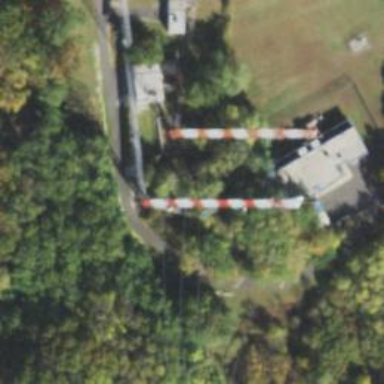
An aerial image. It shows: Communication mast tower.